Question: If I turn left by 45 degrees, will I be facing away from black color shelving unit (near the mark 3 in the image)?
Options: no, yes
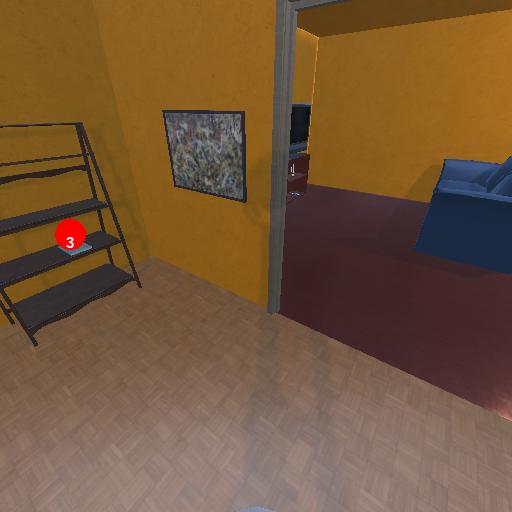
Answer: no